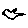
Label: bird